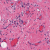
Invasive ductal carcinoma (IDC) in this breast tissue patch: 0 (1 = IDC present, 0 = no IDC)